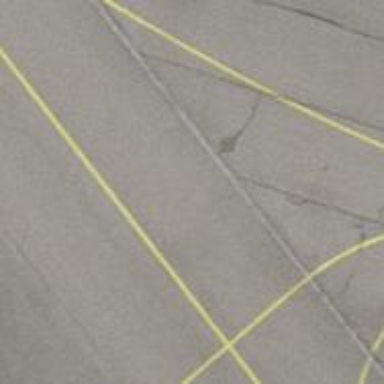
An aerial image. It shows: Runway surface made of asphalt at airport.